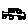
Label: car